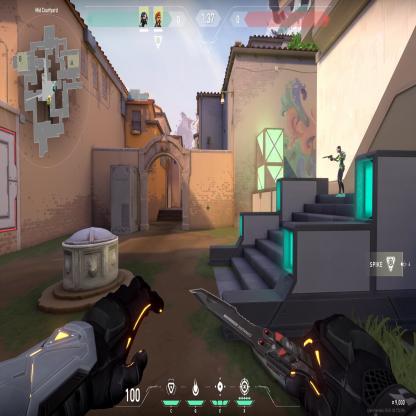
Label: teammate